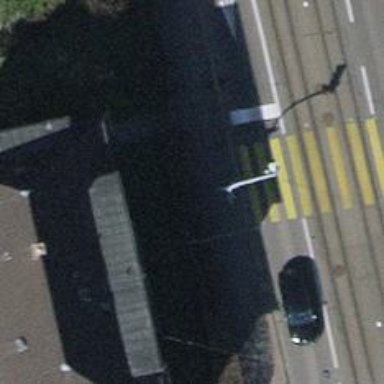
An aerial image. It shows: Kerb barrier.